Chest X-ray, PA view. Patient: 44 years old, sex F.
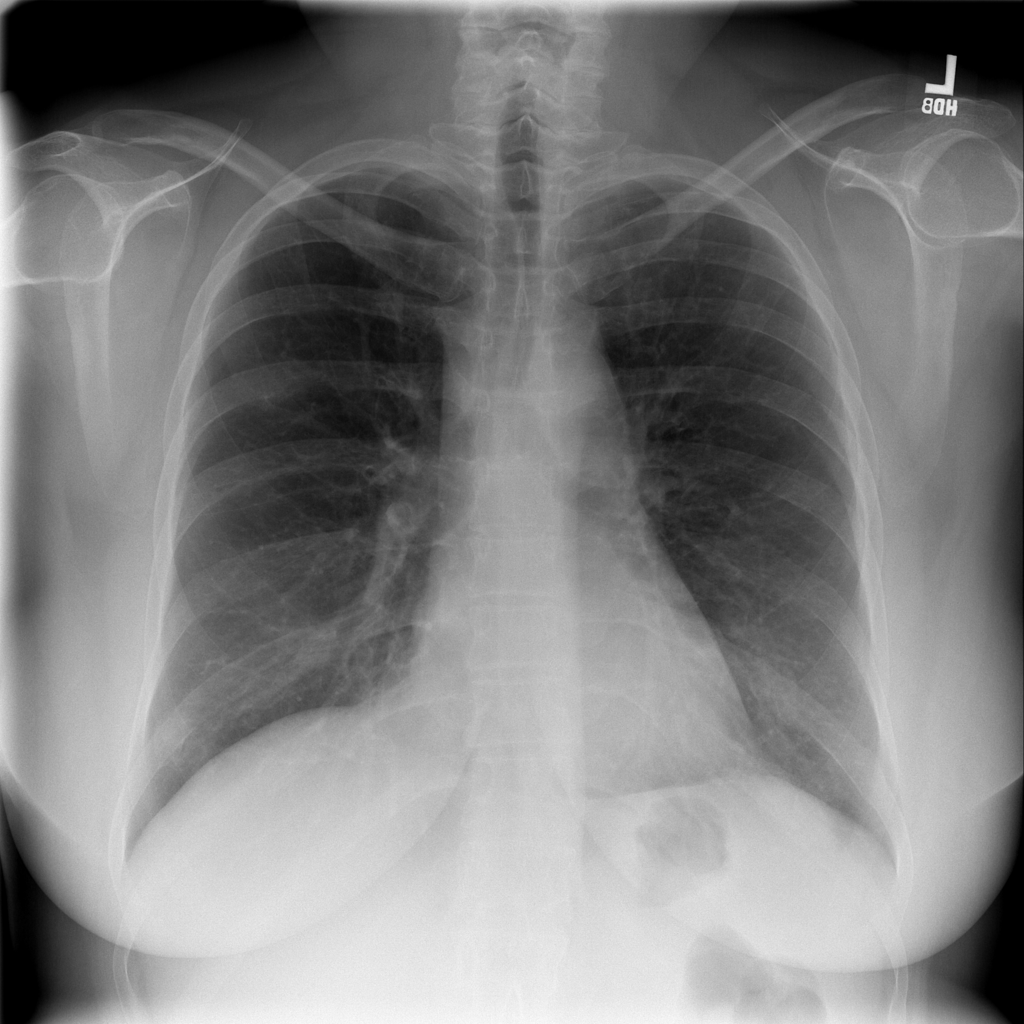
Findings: No Finding